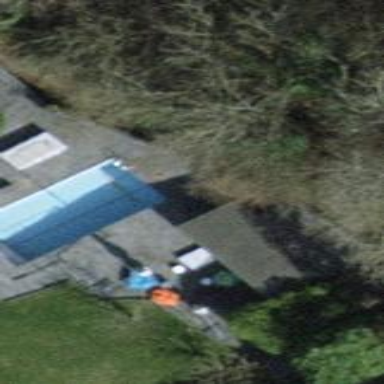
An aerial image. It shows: Swimming pool located in leisure land.